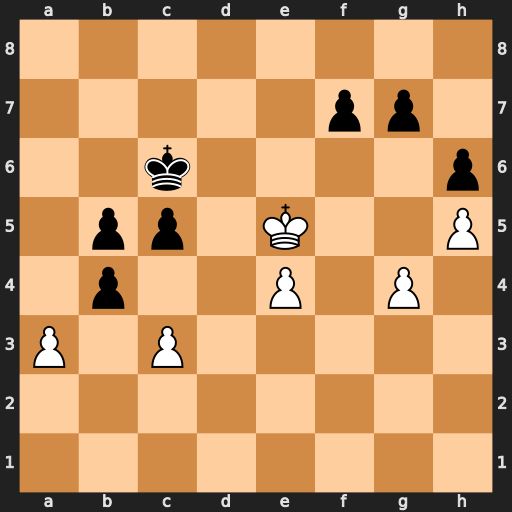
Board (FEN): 8/5pp1/2k4p/1pp1K2P/1p2P1P1/P1P5/8/8
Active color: w
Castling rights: -
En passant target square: -
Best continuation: axb4 cxb4 cxb4